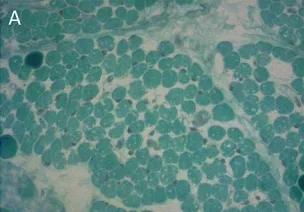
Muscle biopsy performed at the age of 9 months. (A) Modified Gomori Trichrome staining showing round and small muscle fibers separated by increased connective tissue and containing several cytoplasmic vacuoles.
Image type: pathology (methenamine_silver)